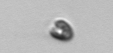
Label: Pyramimonas